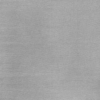
Label: dusty